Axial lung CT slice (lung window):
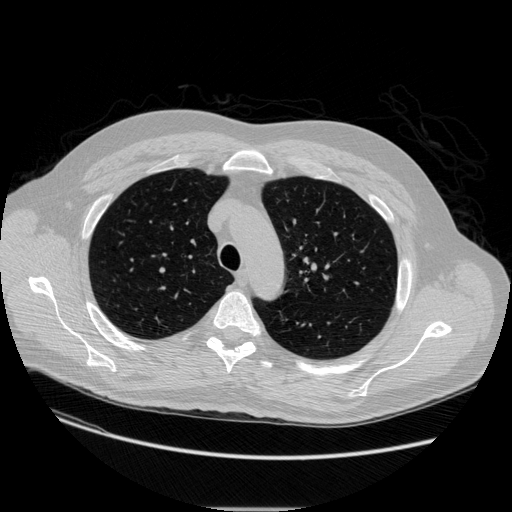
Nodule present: no